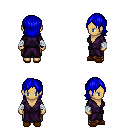
a pixel art fantasy rpg character, female body template, human, tanned skin, purple robe, robe skirt, blue long bangs hairstyle, white cloth bandages, brown slippers, four views (front, back, left, right), 2x2 character sprite sheet, small pixel art, hard edges, no anti-aliasing